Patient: sex F, age 71
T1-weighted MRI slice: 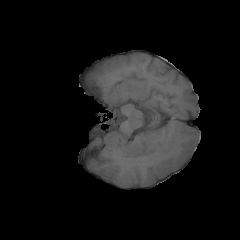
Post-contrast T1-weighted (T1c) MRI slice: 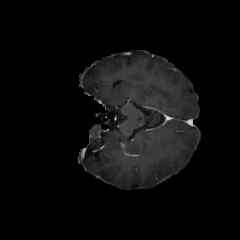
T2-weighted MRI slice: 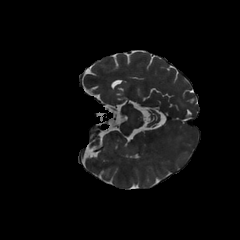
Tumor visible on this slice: no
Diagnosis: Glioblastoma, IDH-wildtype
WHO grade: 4